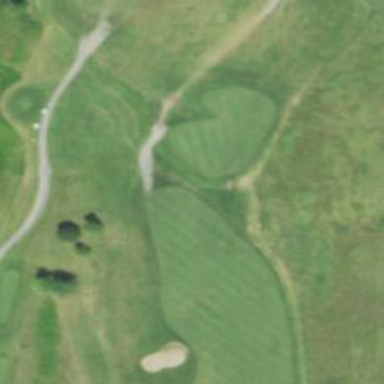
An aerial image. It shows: Path for both road and golf.